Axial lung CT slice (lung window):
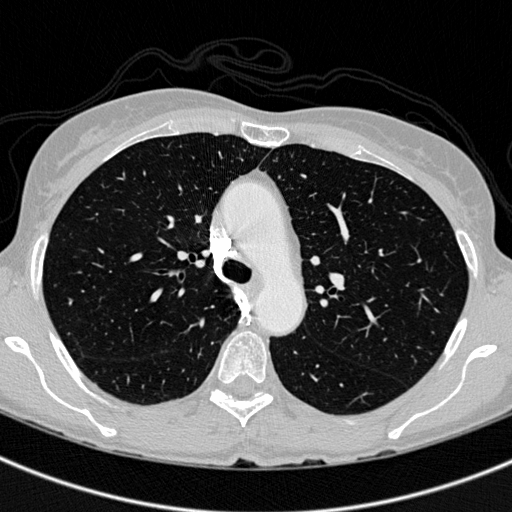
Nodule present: no